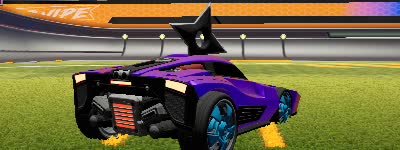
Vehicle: breakout